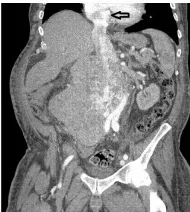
(A) Computed tomography (CT) scan coronal view showing a right retroperitoneal mass involving the inferior vena cava (IVC) and right kidney with tumor thrombus extending to the RA (black arrow). The hypervascular mass was 21.4 x 15.4 x 16.8 cm.
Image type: radiology (ct)